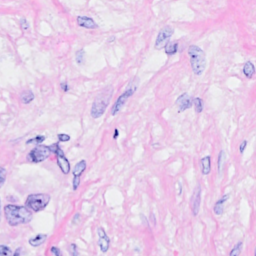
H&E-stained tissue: Breast